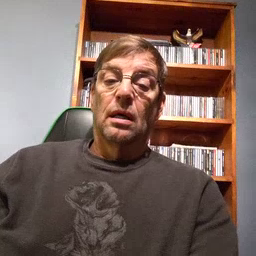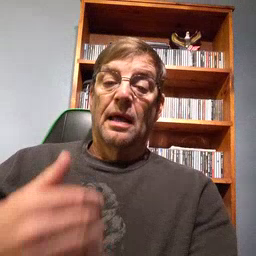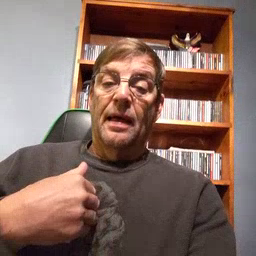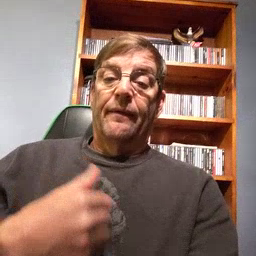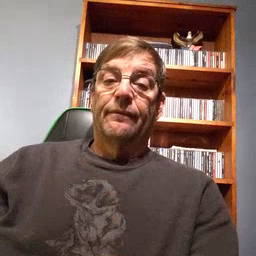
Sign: have